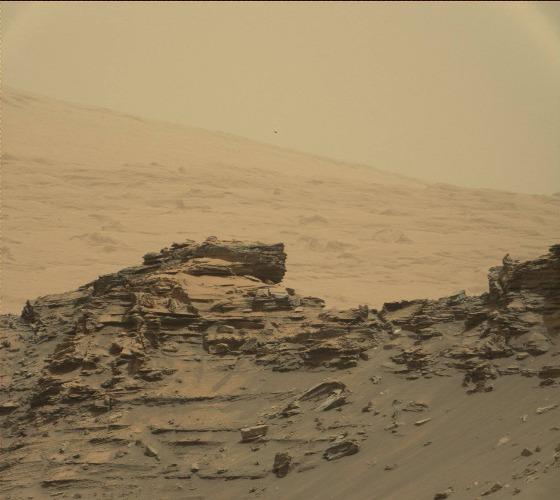
Terrain classes present: Bedrock, Gravel / Sand / Soil, Rock, Shadow, Sky / Distant Mountains